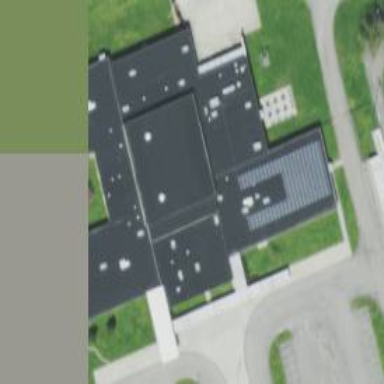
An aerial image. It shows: School.